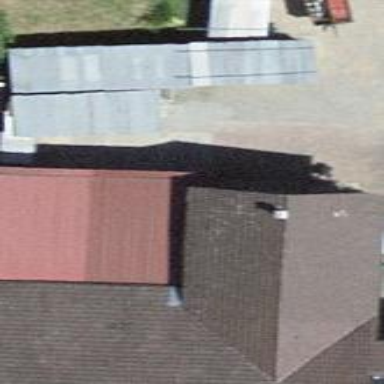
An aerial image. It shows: Sty building.